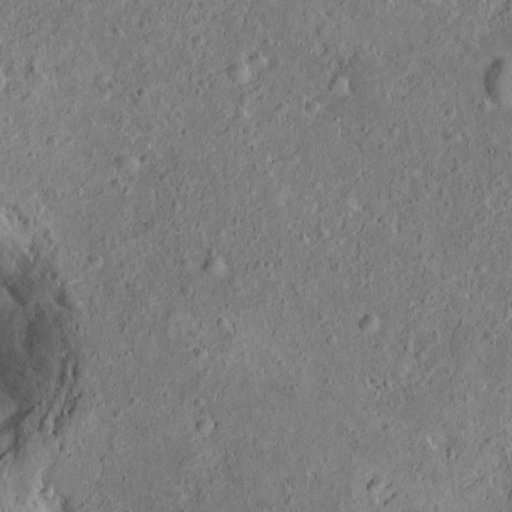
Objects detected: cone